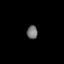
Tissue: prostate
Cell type: T cells
Senescence score: 0.3367
Nuclear area (px): 137
Mean DAPI intensity: 117.737